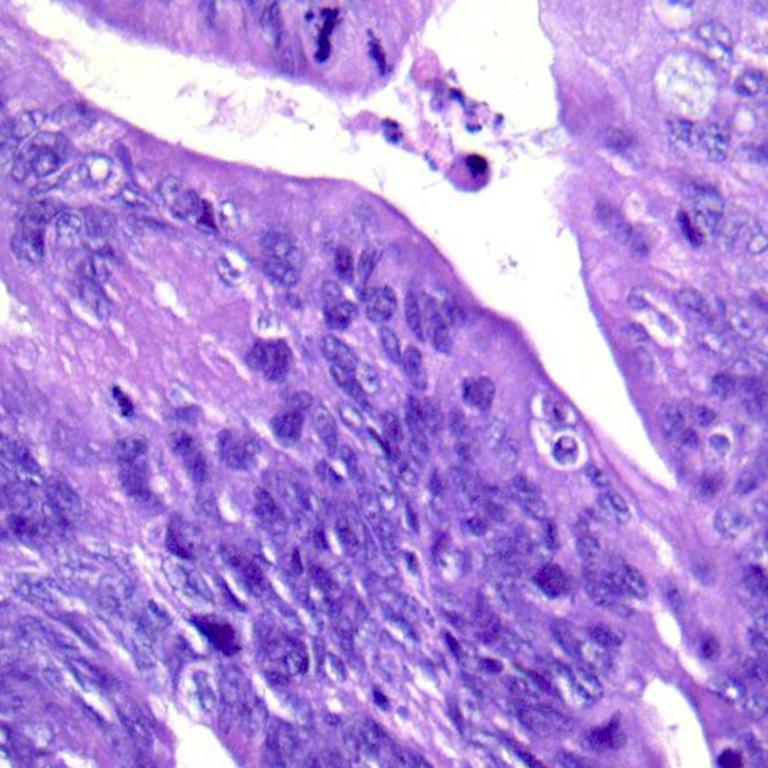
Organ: colon
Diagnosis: adenocarcinomas